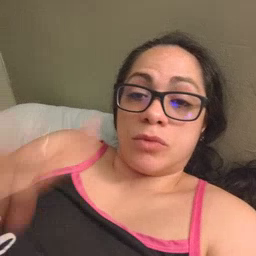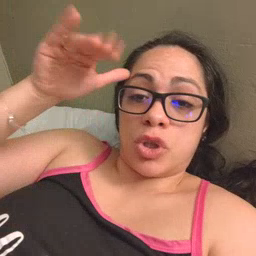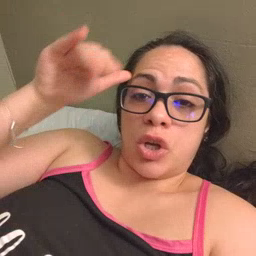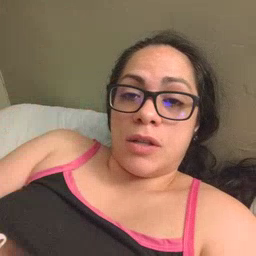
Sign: donkey